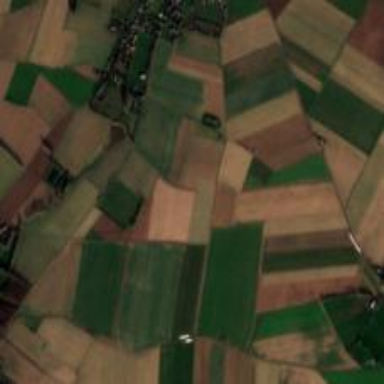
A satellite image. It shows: Picturesque farmland scene.